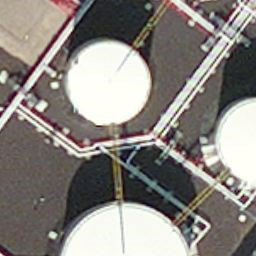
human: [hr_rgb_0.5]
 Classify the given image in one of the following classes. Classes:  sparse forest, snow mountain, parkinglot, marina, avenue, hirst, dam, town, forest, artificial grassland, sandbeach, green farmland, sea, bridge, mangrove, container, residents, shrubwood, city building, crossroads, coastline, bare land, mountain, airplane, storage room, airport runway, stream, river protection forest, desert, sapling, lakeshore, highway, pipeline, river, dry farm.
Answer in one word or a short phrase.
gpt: storage room